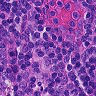
Metastatic tissue present: no